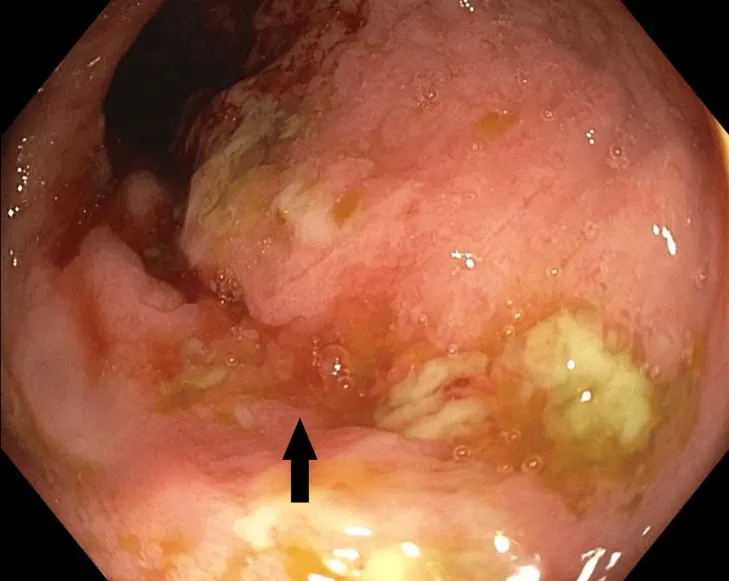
Patchy inflammation with congestion and edema of the terminal ileum (black arrow).
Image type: endoscopy (gi_endoscopy)